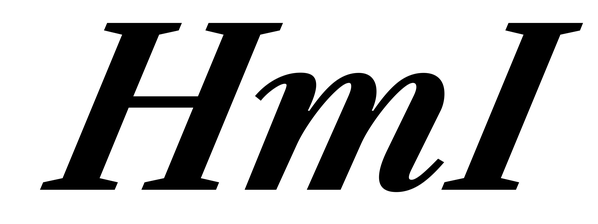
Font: LibreCaslonText-Italic_Bold_Italic